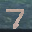
Label: 7